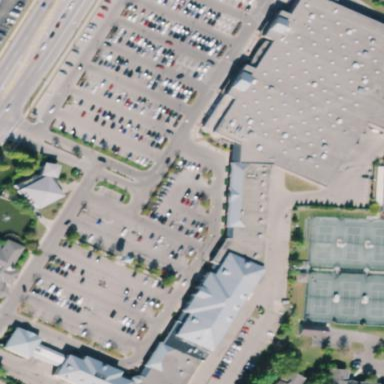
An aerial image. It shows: Retail area.